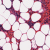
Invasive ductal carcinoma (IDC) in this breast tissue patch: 0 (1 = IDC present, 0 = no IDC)